Aerial crown-view tile of a tropical tree (Barro Colorado Island, Panama), acquired 20241014:
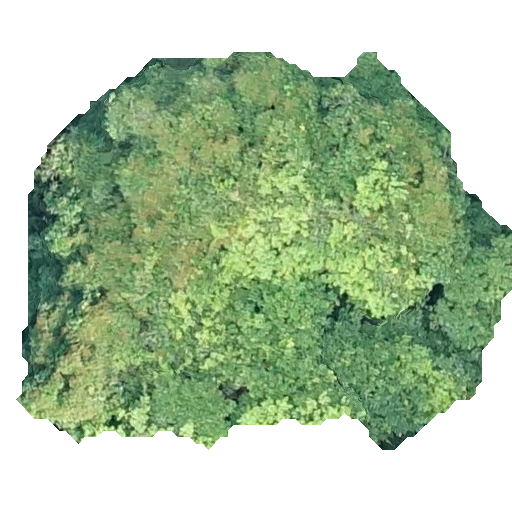
Species: Hura crepitans
GBIF accepted scientific name: Hura crepitans
Crown area: 240.937 m²